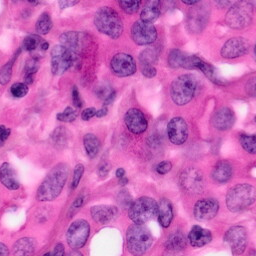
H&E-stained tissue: Pancreatic